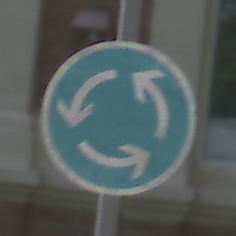
Verkehrszeichen: Kreisverkehr
Umgebung: Outdoor, Suburban
Tageszeit: Midday
Wetter: Clear
Licht: Natural
Jahreszeit: NotSpecified
Kontrast: HighContrast